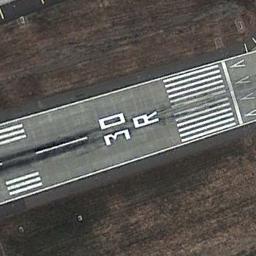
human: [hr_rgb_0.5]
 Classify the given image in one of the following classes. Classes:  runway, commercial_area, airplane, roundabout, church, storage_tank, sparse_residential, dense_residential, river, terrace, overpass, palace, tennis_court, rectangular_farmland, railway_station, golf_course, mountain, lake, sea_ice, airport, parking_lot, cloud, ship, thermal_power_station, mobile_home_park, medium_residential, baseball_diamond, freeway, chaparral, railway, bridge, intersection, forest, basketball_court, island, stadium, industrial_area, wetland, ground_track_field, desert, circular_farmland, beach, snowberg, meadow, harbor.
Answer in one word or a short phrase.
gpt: runway